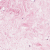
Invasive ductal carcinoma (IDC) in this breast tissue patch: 0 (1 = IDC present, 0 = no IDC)